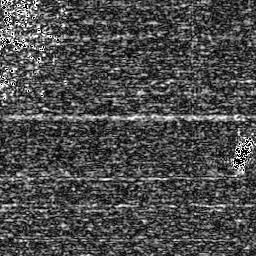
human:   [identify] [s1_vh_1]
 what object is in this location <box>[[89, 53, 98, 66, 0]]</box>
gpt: <ref>1 medium ship at the right</ref>